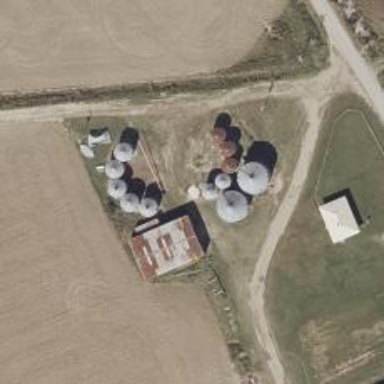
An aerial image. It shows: Silo.